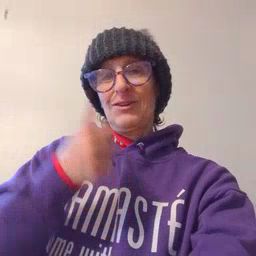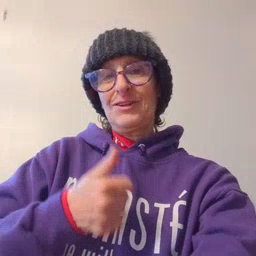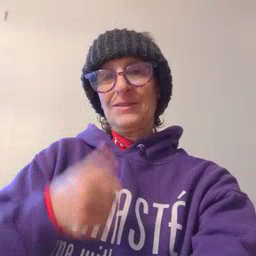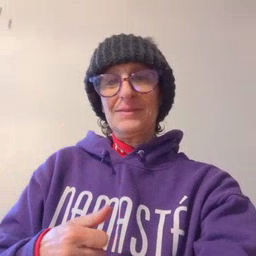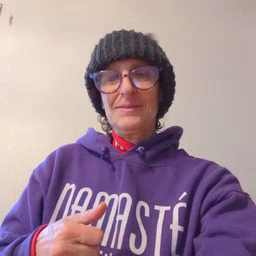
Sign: every